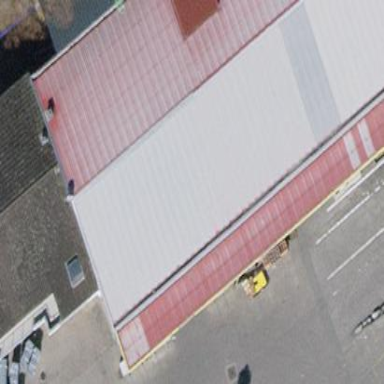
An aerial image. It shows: View of roof of building.